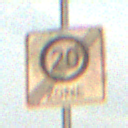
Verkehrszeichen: EndeZone20
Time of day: SunriseSunset
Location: Outdoor (Suburban)
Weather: PartlyCloudy
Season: NotSpecified
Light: Natural